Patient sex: F
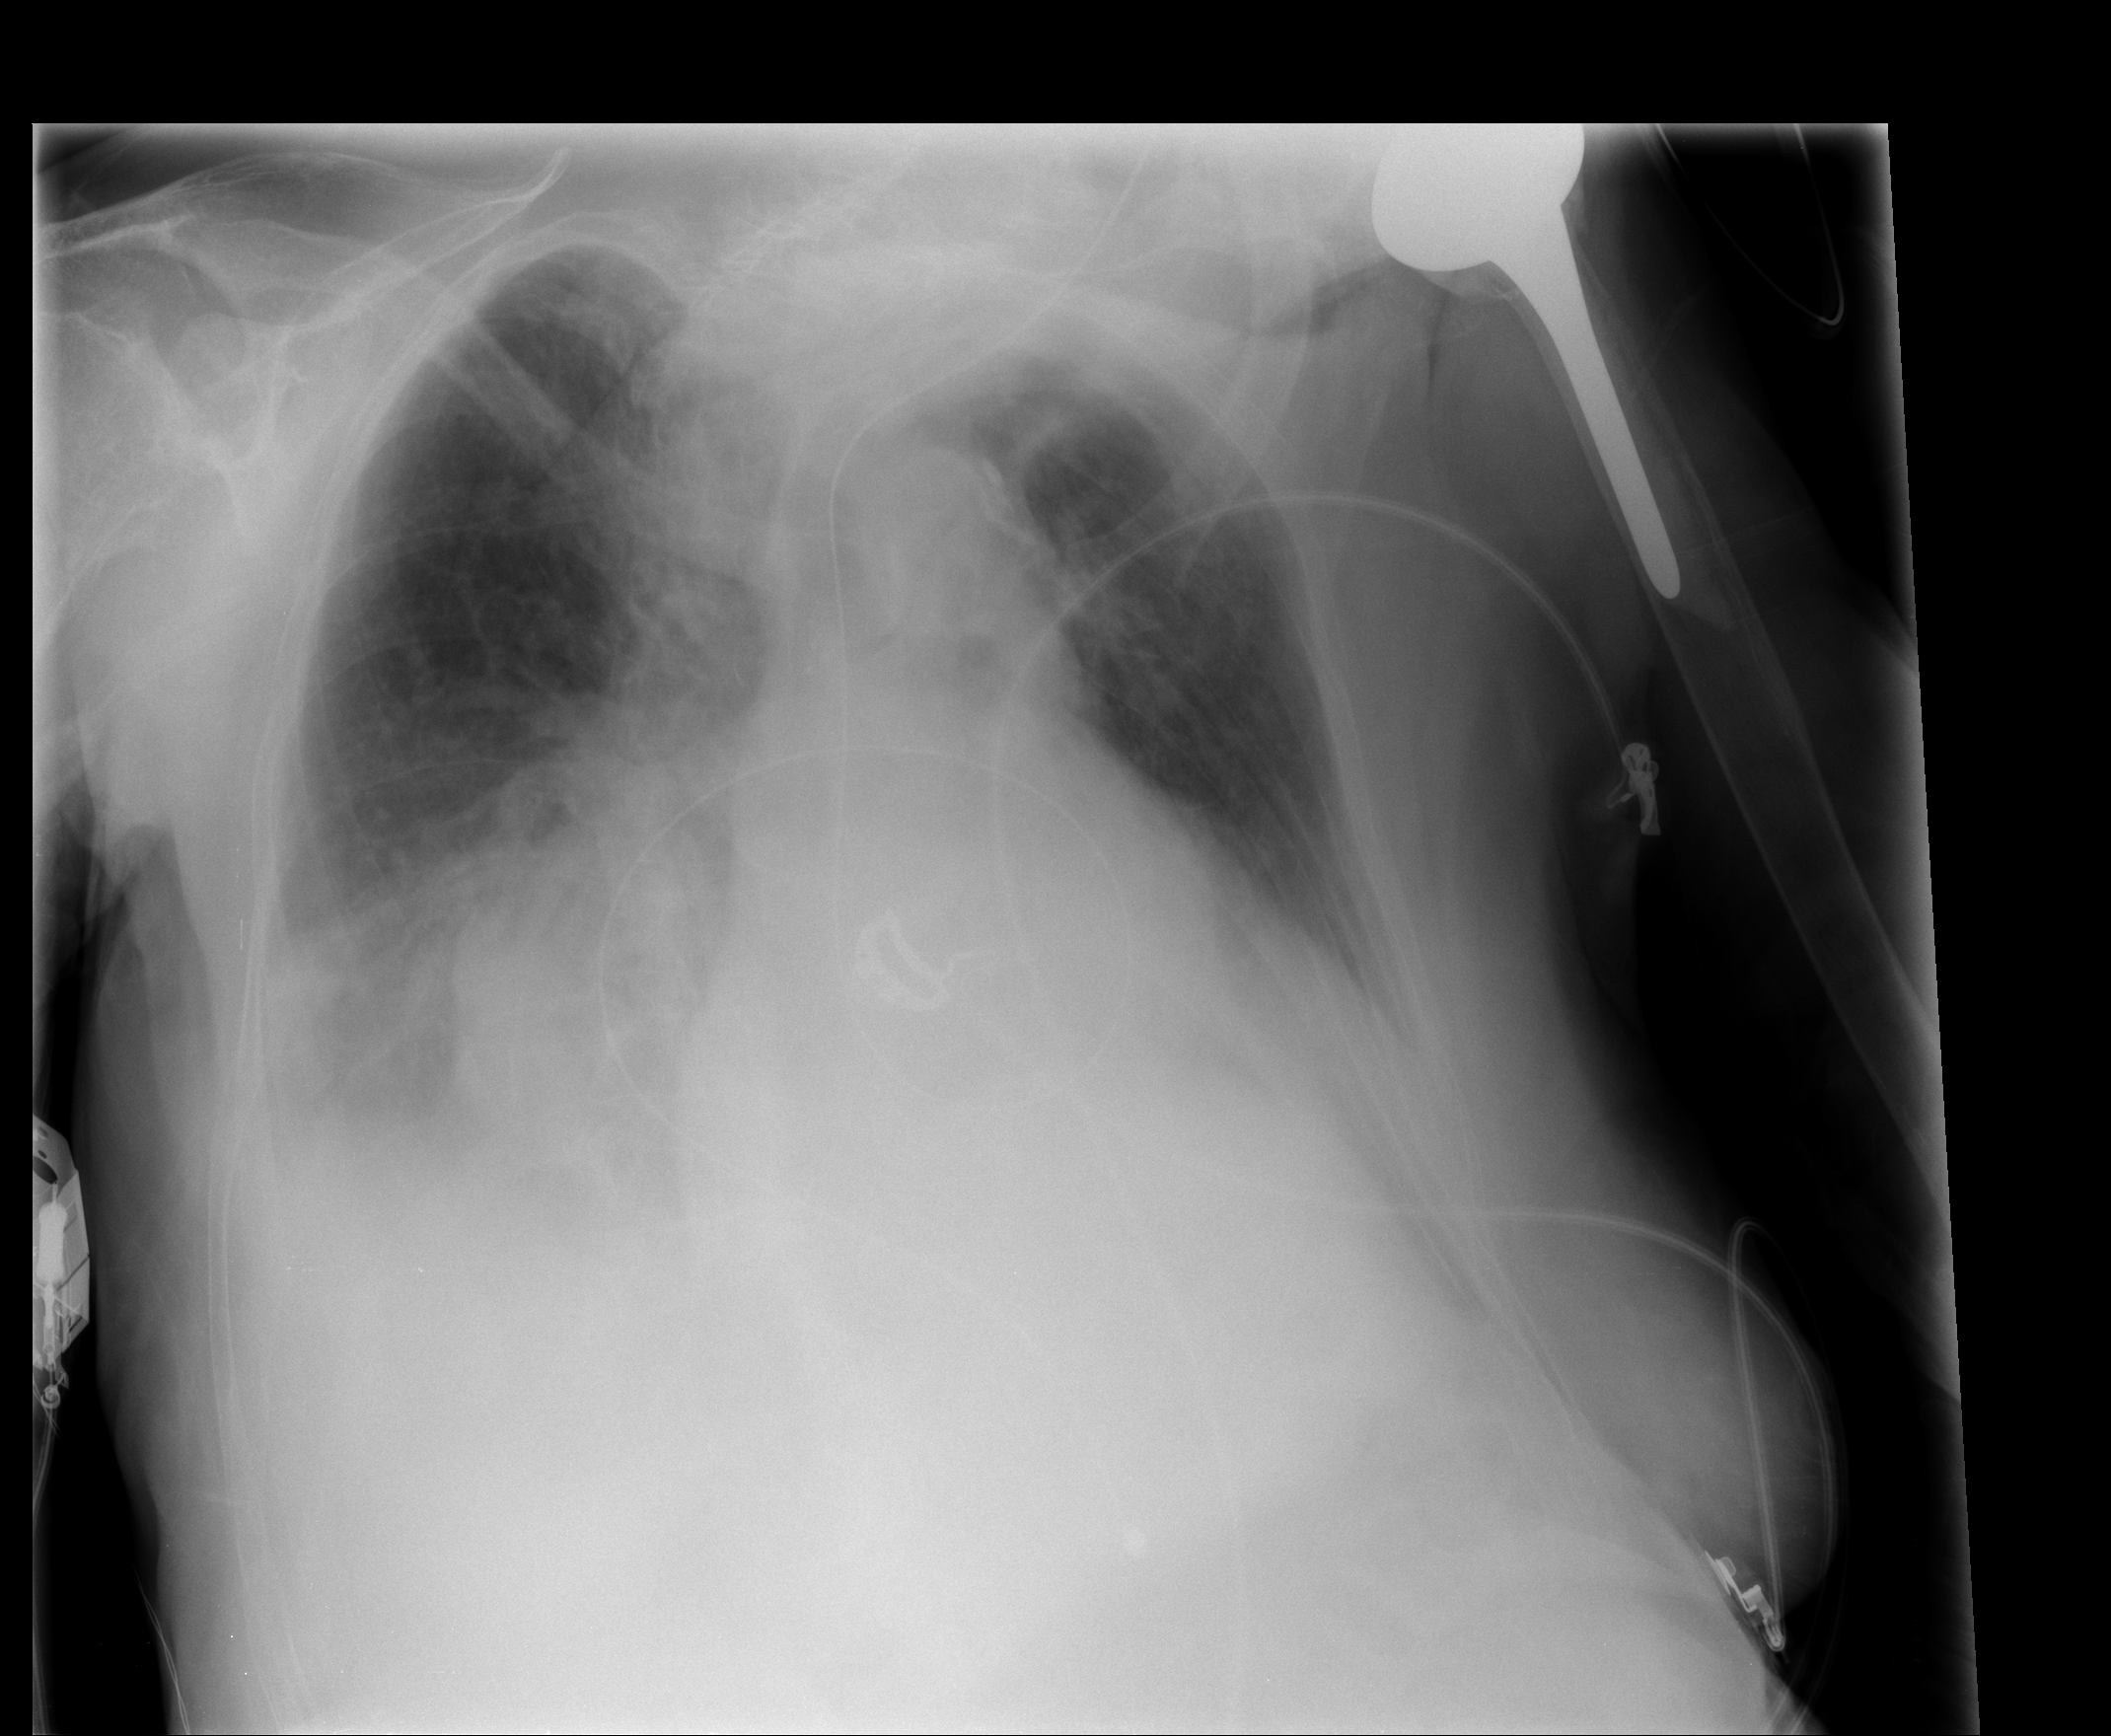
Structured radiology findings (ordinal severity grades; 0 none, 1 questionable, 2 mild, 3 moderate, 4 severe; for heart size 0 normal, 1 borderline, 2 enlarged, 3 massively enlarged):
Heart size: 2
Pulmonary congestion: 2
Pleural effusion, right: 2
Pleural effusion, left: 2
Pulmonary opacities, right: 2
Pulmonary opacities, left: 1
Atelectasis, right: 2
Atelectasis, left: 2